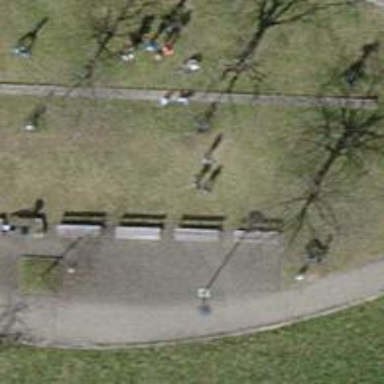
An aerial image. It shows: Brown bench.